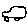
Label: car